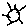
Label: sun